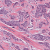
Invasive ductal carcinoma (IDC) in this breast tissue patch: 1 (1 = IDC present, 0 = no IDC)